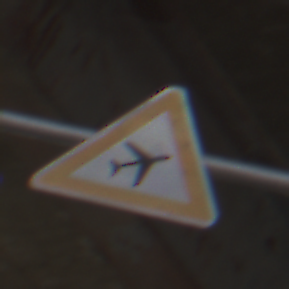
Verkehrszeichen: FlugbetriebLinks
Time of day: Midday
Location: Roofed (Special)
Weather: Overcast
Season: NotSpecified
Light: Natural